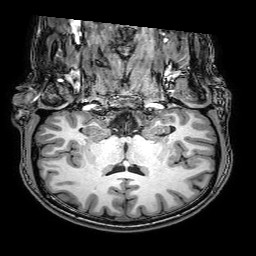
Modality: T1w
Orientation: sagittal
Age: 23
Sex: male
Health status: healthy